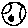
Label: moon